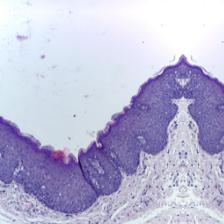
Diagnosis: Normal